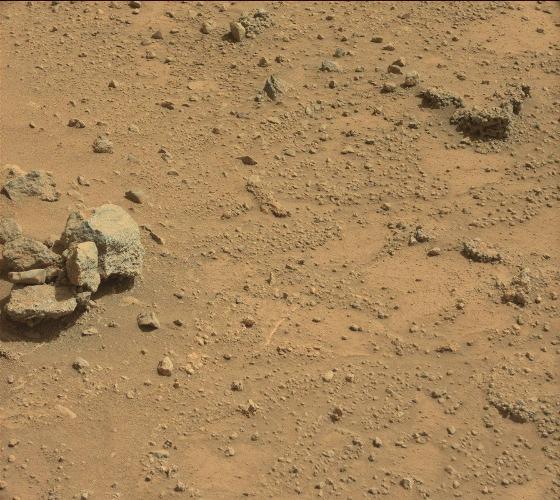
Terrain classes present: Bedrock, Gravel / Sand / Soil, Rock, Shadow